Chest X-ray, PA view. Patient: 55 years old, sex M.
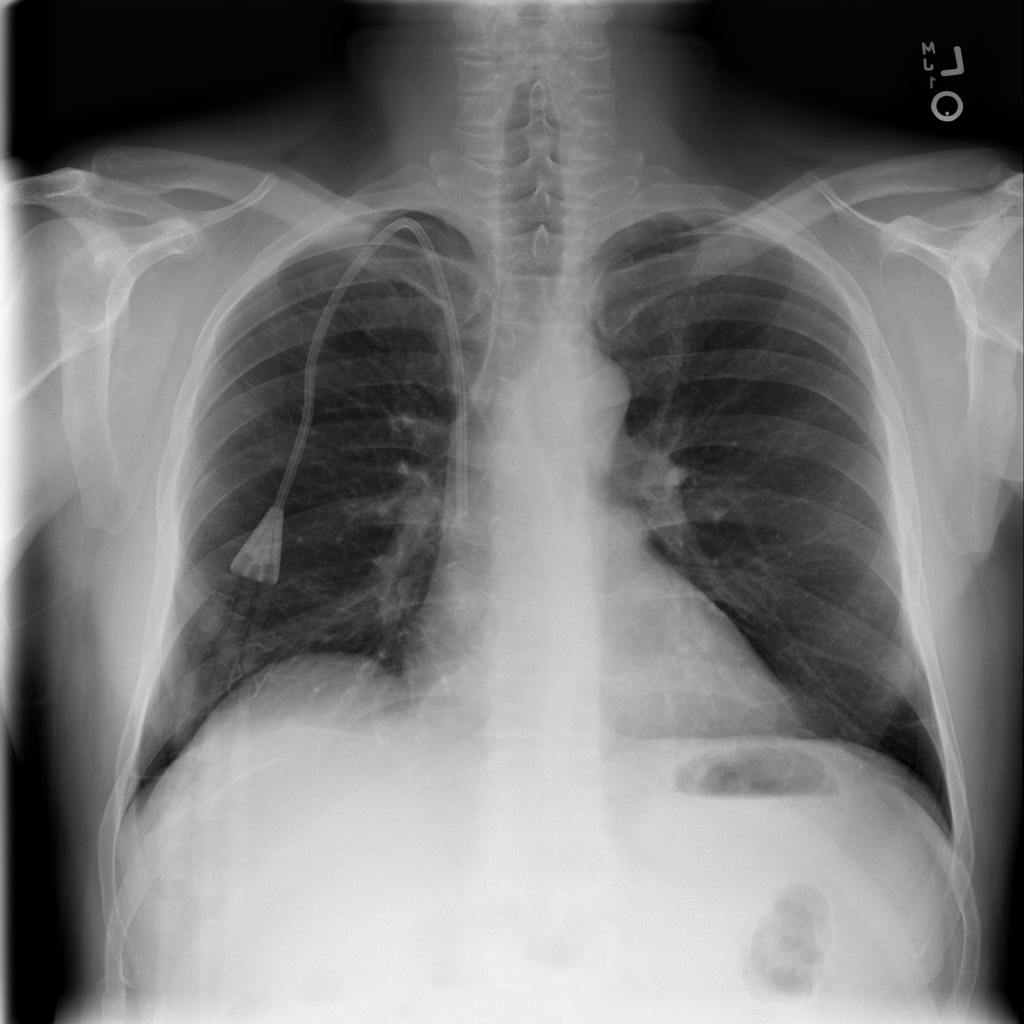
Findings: No Finding